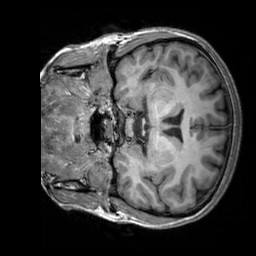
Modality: T1w
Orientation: coronal
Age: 24
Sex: female
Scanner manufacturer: siemens
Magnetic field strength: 3 T
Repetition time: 2.3 s
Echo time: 0.00303 s